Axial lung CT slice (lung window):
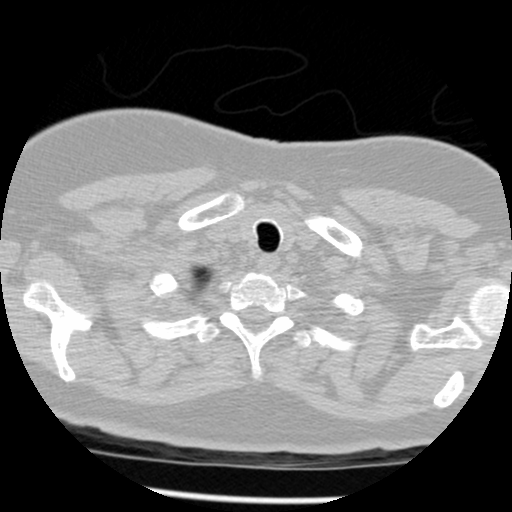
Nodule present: no